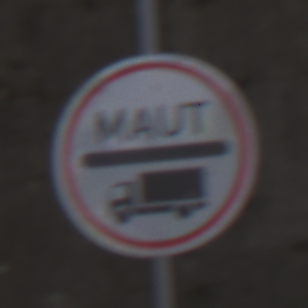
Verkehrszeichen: Mautpflicht
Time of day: MorningAfternoon
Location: Outdoor (Suburban)
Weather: PartlyCloudy
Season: NotSpecified
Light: Natural